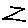
Label: zigzag